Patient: sex M, age 65
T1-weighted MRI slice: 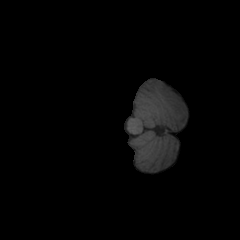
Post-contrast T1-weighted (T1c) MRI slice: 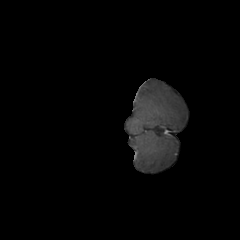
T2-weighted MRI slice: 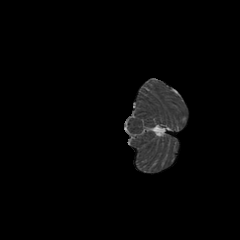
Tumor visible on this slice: no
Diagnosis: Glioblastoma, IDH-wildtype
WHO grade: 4